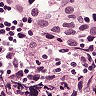
Metastatic tissue present: yes